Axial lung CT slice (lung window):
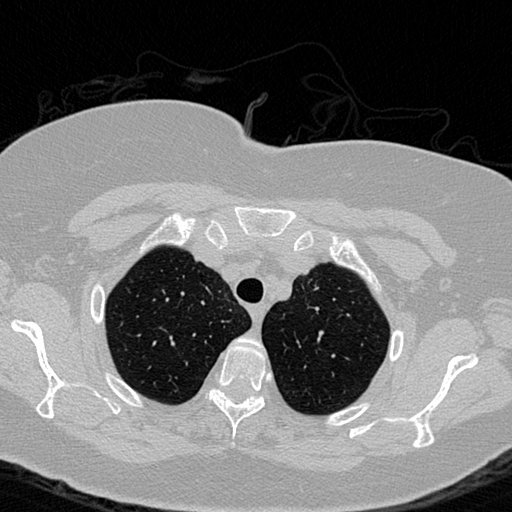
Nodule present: no